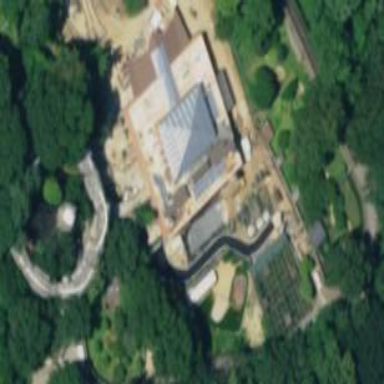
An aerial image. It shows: Building that is tourist attraction.